Interaction volume radius: 5 \u00c5
Interaction volume height: 20 \u00c5
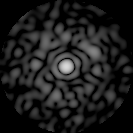
Disorder parameter: 0.832